Question: I'm trying to make my div scroll horizontally. My div is 100%, and I want the entire div size (100%) to scroll over to reveal more of the div. Like so:

I already have buttons that tells JS to scroll +150%, but I doesn't work properly.
Now, heres the situation, my div is 100%, but, within that div, is an image thats 800x500, which I want to vert/hori centre within the 100& div.
So when I press the arrow, I want it to move div1 to div2, and then div2, to div3... ect.
Thanks
<URL>
HTML:
'''
<div class= "edge_container" data-stellar-ratio="3">
<div class = "edge_wrapper">
<div class="OLLIEJ_Welcome"> <!--id="stage0" data-slide="0">-->
Hello &amp; Test
</div>
<div class="EDGE_idea"> <!--id="stage1" data-slide="1">-->
IDEAS &amp; CONCEPTS
</div>
<div class="OLLIEJ_002"> <!--id="stage2" data-slide="2">-->
RESEARCH &amp; DEVELOPMENT
</div>
<div class="OLLIEJ_003"> <!--id="stage3" data-slide="3">-->
BUILD &amp; PRODUCTION
</div>
</div>
</div>
'''
CSS:
'''
.edge_container{
position:absolute;
height: 550px;
overflow: hidden;
width:100%;
white-space: nowrap;
display:block;
top: 50%;
margin-top: -250px;
background-color:#00FFFF;
}
.edge_wrapper{
/*position:absolute;*/
width: 300%;
white-space: nowrap;
vertical-align: top;
background-color:#3366FF;
}
.OLLIEJ_Welcome{
height: 500px;
width: 800px;
display: inline-block;
white-space: normal;
margin-left: 50%;
left: -400px;
padding-left: 2px;
}
.EDGE_idea{
height: 500px;
width: 800px;
display: inline-block;
white-space: normal;
margin-left: 50%;
left: -400px;
padding-left: 2px;
}
.OLLIEJ_002{
height: 500px;
width: 800px;
display: inline-block;
white-space: normal;
margin-left: 50%;
left: -400px;
padding-left: 2px;
}
.OLLIEJ_003{
height: 500px;
width: 800px;
display: inline-block;
white-space: normal;
margin-left: 50%;
left: -400px;
padding-left: 2px;
}
'''
JS:
'''
button_right_0.click(function (e) {
//dataslide = $(this).attr('data-slide');
if(horSlide_0 < 3){
console.debug("Button Pressed");
$('.edge_wrapper').animate({marginLeft: '-=100%'},1000, 'easeInOutQuint');
//horSlide_0 ++;
}
//hideButtons(dataslide);
});
'''
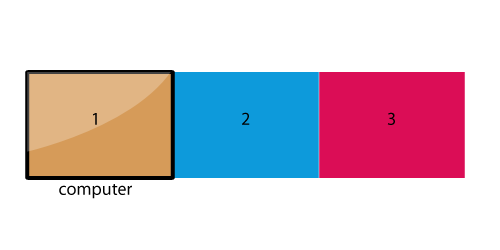
Answer: You need to have two 'div' elements. The first one acts as mask, showing only the content you wish (i.e. each slide). You then have another 'div' inside of that which holds all of the elements. Something like this should work for your needs:
'''
<div id="slider_mask">
<div id="slider_content">
<img src="src/to/img1.jpg" />
<img src="src/to/img2.jpg" />
</div>
</div>
'''
Your CSS should look something like this (you can use jQuery to calculate the overall width of '#slider_content', based on the 'outerWidth()' of its child nodes:
'''
#slider_mask {
width: 100%;
height: 500px;
overflow: hidden;
position: relative;
}
#slider_content {
width: 2400px; /* 800 * 3 */
height: 500px;
position: absolute;
top: 0;
left: 0;
}
#slider_content img {
width: 800px;
height: 500px;
float: left;
}
'''
Now with your markup, you can handle the 'keypress' event via jQuery, to animate 'left' property of '#slider_content':
'''
var curr_left = 0,
content = $('#slider_content');
$(window).keyup(function(e) {
// Right arrow key:
if(e.which == 39)
{
// Animate to the left if it's not already set:
if(curr_left <= 0 && curr_left > -1600)
{
content.animate({ 'left': (curr_left - 800) }, 'fast', function() {
curr_left -= 800
});
}
}
// Left arrow key:
else if(e.which == 37)
{
if(curr_left < 0)
{
content.animate({ 'left': (curr_left + 800) }, 'fast', function() {
curr_left += 800
});
}
}
});
'''
I have put together a quick jsFiddle to show you a working example:
<URL>